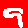
Digit: 9